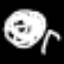
Label: donut